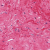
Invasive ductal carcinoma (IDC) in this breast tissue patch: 0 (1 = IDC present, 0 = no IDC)